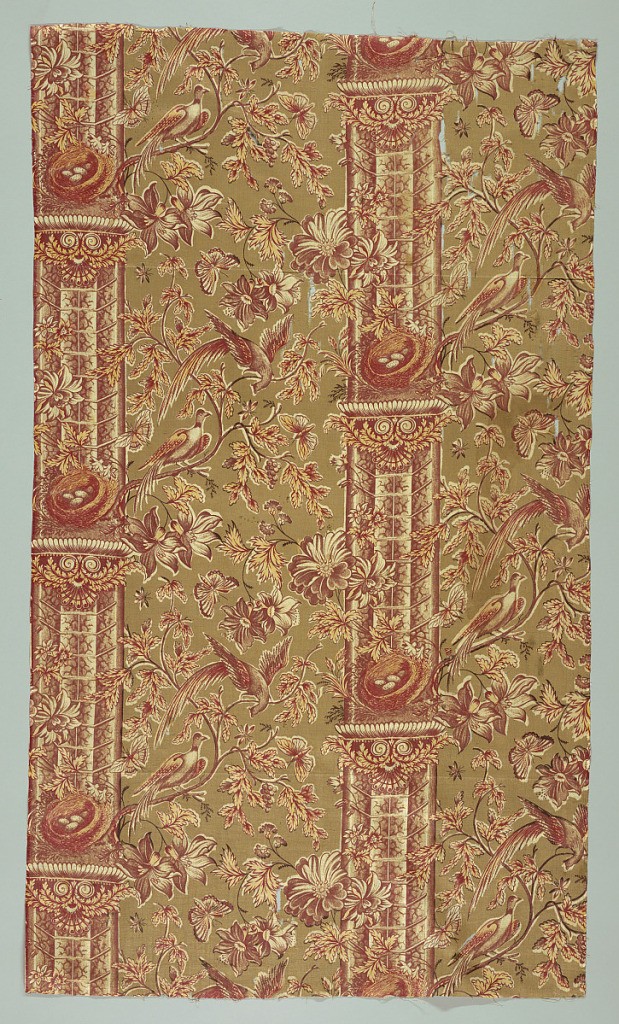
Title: Textile
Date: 1825–1835
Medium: cotton Technique: roller and block printed on plain weave
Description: Pillar print with a fine floral vine and a pair of birds attending a bird nest with four eggs that is perched above the column's capital. Tan ground with red, yellow and black for the pillars, birds and foliage.